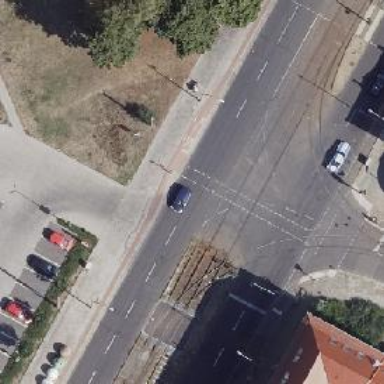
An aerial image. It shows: Road with traffic signals.